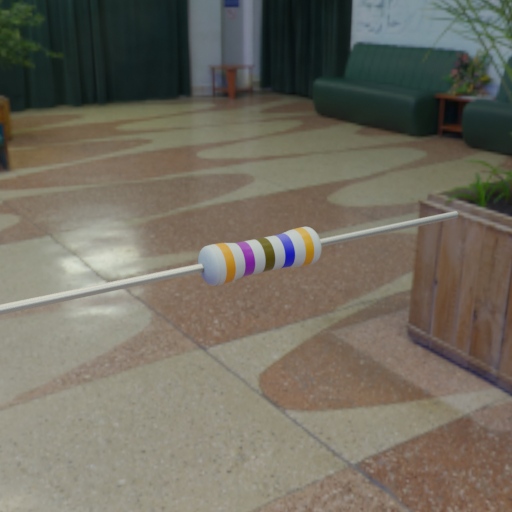
Resistor colour bands (in order): orange, violet, brown, blue, orange